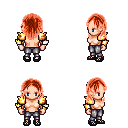
a pixel art fantasy rpg character, female body template, human, light skin, gold arm armor, metal pants, red long hairstyle, ghillies, four views (front, back, left, right), 2x2 character sprite sheet, small pixel art, hard edges, no anti-aliasing